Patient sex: M
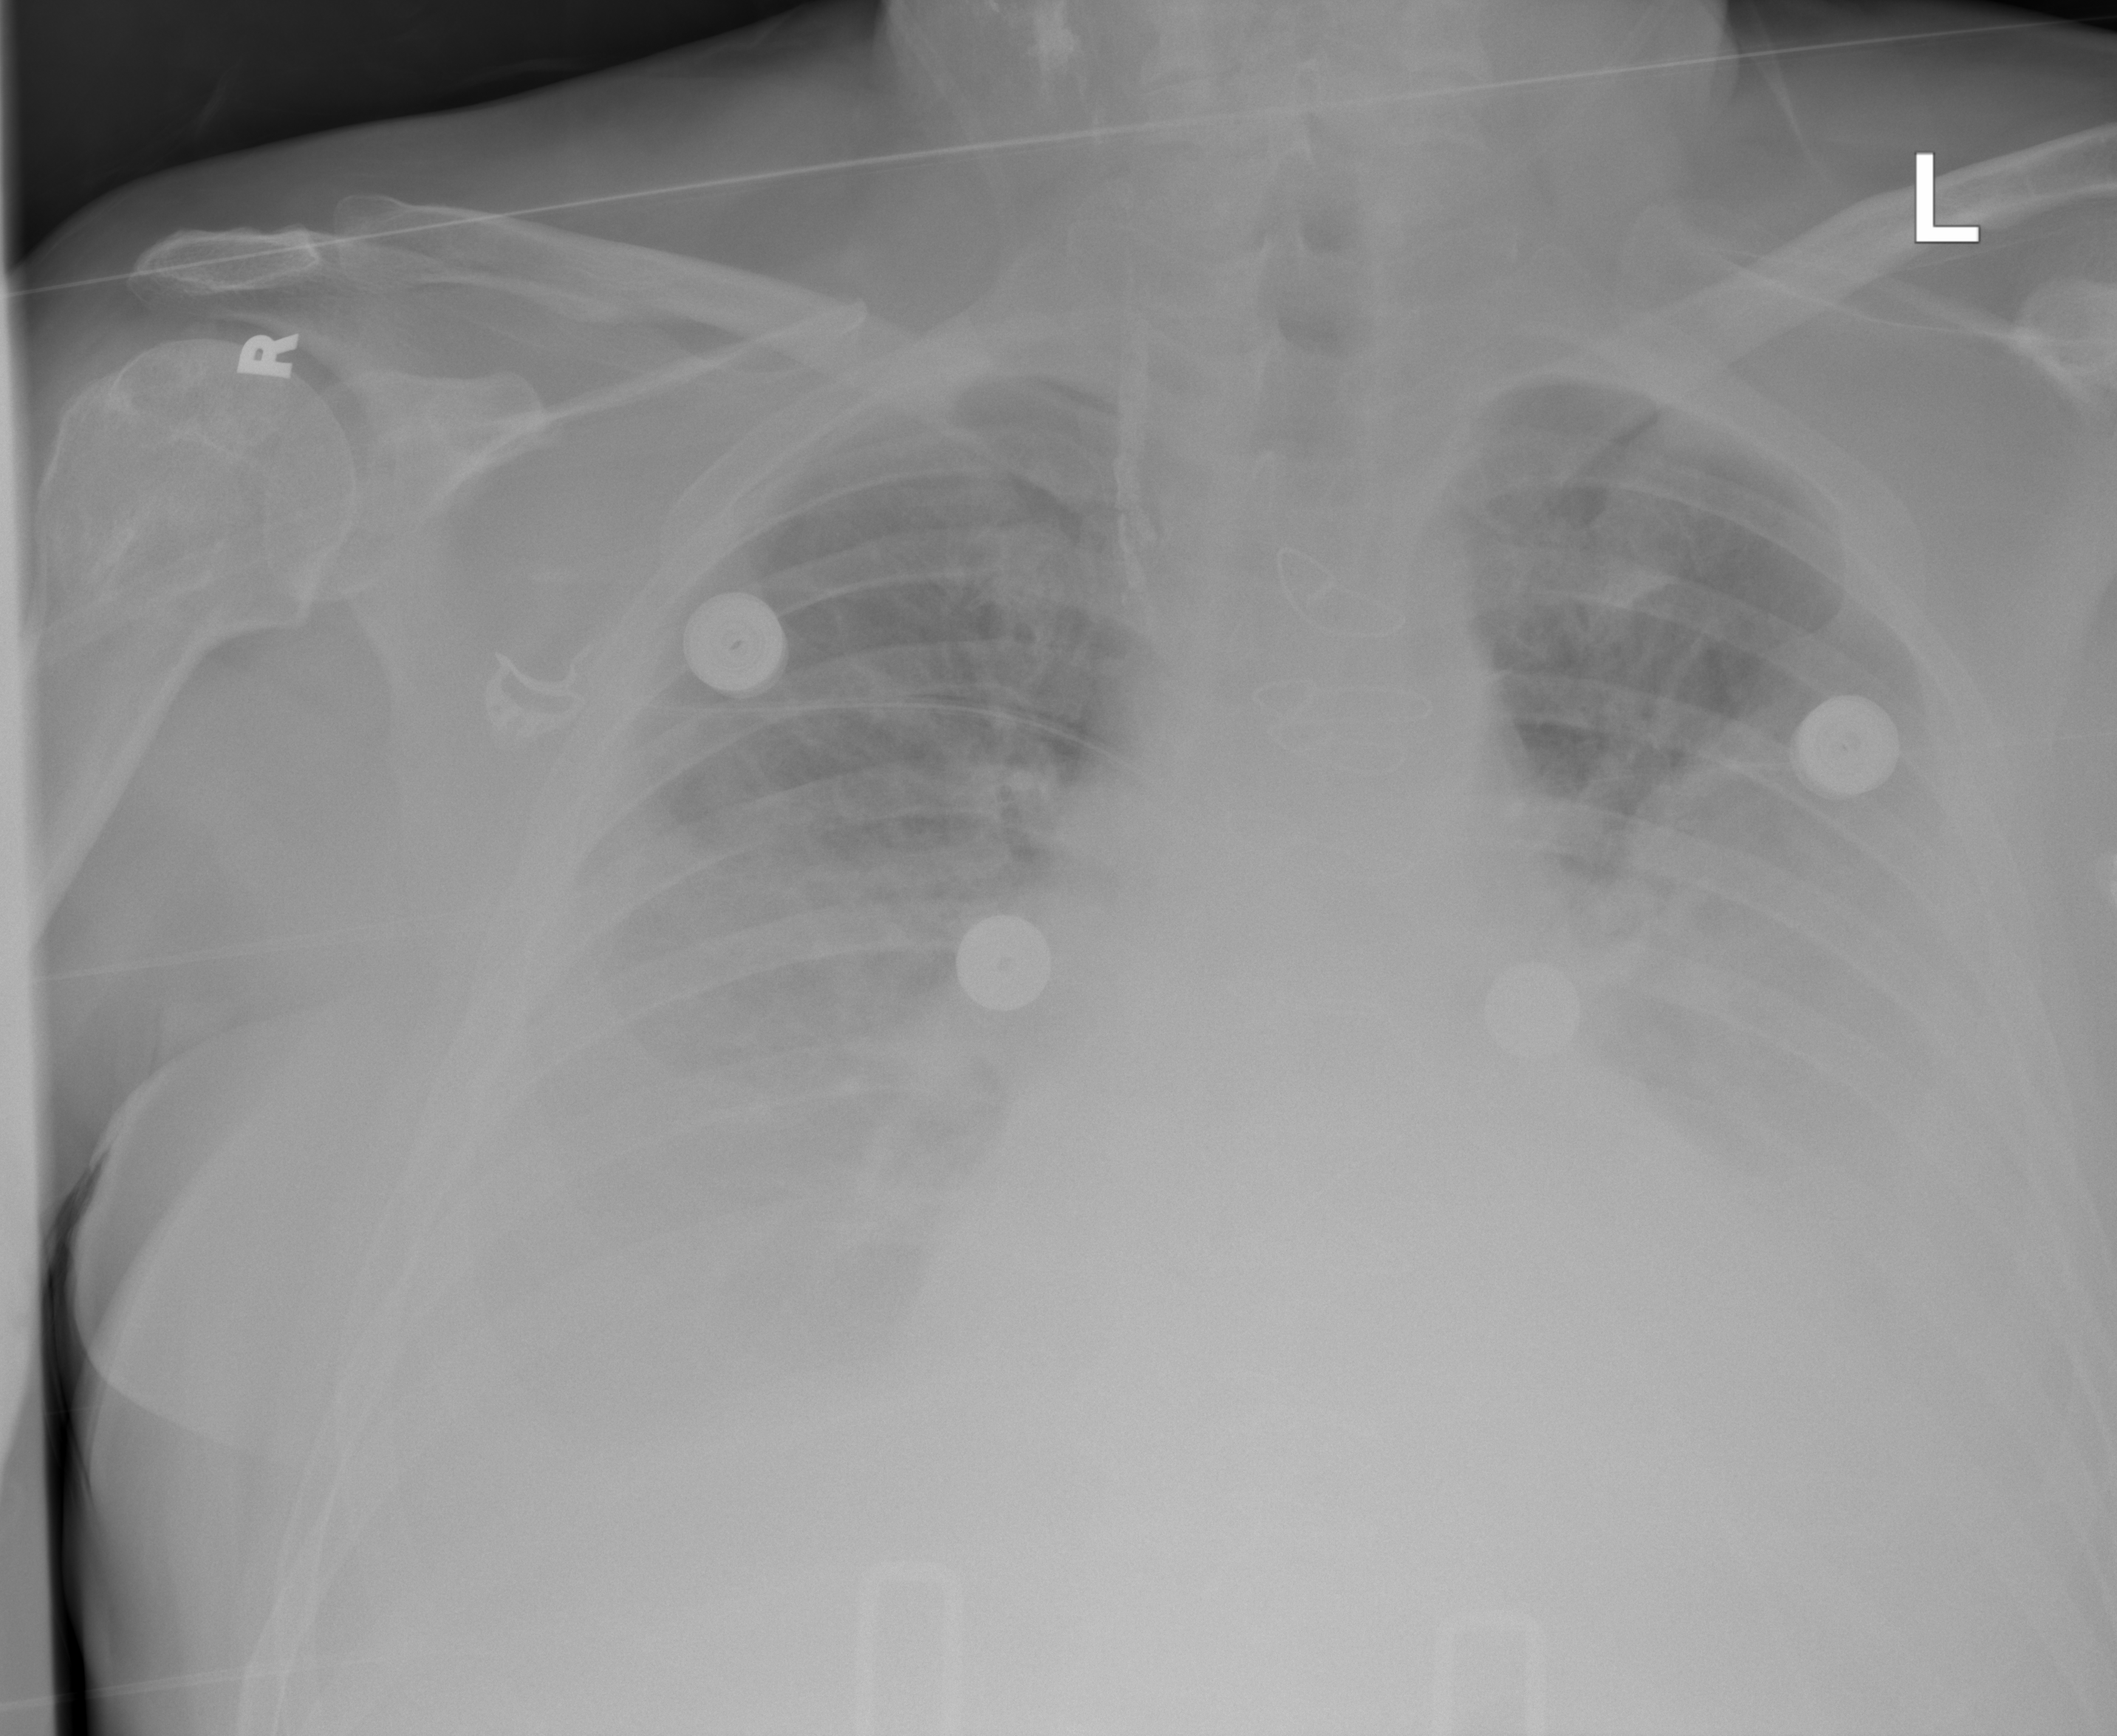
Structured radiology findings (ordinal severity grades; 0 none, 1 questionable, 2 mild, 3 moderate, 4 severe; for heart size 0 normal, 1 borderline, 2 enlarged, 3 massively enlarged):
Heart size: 2
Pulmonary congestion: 2
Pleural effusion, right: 3
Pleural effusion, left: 3
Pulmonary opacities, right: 2
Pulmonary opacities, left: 1
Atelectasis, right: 3
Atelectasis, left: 3